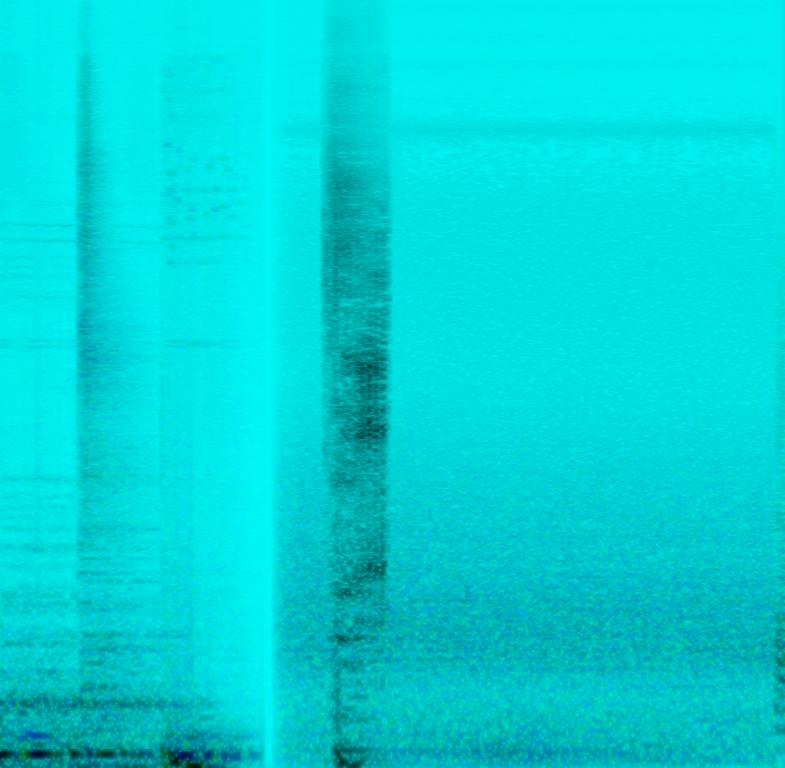
This song contains background noises such as a goat sound, wind blowing and very low horns blowing one note. Then the music comes in with a string section playing a short stroke melody. This song may be playing in a war/adventure video-game.